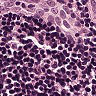
Metastatic tissue present: no